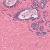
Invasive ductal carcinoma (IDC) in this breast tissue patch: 0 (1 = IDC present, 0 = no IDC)